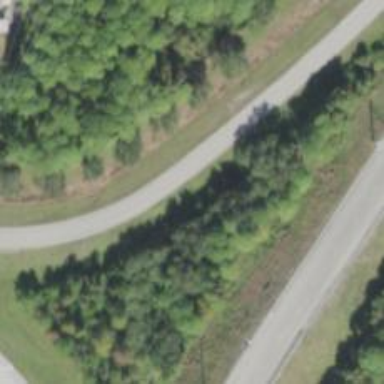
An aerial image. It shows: Trunk link highway with asphalt surface.